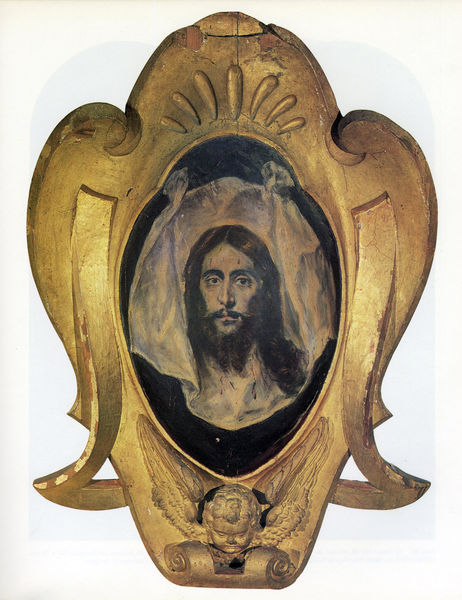
Titel: Das Schweisstuch der Veronika
Künstler: El Greco
Standort: Madrid
Institution: Sammlung Servera
Schlagwörter: adler, flügel, gemälde, gott, kopf, mann, schatten, weiß, gelb, ocker, braun, frisur, geschwungen, grau, haar, hintergrund, holz, licht, mund, nase, schwarz, blick, tuch, beige, bart, schnurrbart, augen, barock, falten, gesicht, knoten, lang, rahmen, vollbart, bild, bildnis, goldrahmen, porträt, kirche, sonne, auge, gold, haare, lange haare, stoff, lippe, locken, potrait, rokoko, scheitel, oval, engel, putte, putto, ton, relief, bilderrahmen, rahmung, jugendstil, kartusche, glanz, floral, lciht, stuck, abbild, foto, stütze, blut, medaillon, vergoldet, religion, strahlen, form, kupfer, altar, rolle, christus, jesus, jesus christus, kreuzigung, leichentuch, wunden, rollen, segen, schriftrolle, volute, heilige, gefasst, gewebe, emblem, heilig, textil, magdalena, veronika, geflügelt, puto, el greco, blattform, schrein, reliquie, gerollt, tropfen, christentum, ikone, auferstehung, schnitzen, holzbild, standbild, aufsatz, grabtuch, blattgold, schweisstuch, vera icon, veronica, votiv, christud, gottessohn, baft, ebenbild, foluten, veronika legende, mailand, heilige veronika, jeus, jesustuch, das schweißtuch der heiligen veronica, kipfer, turiner grantuch, turiner grabtuch, flgüel, pputto